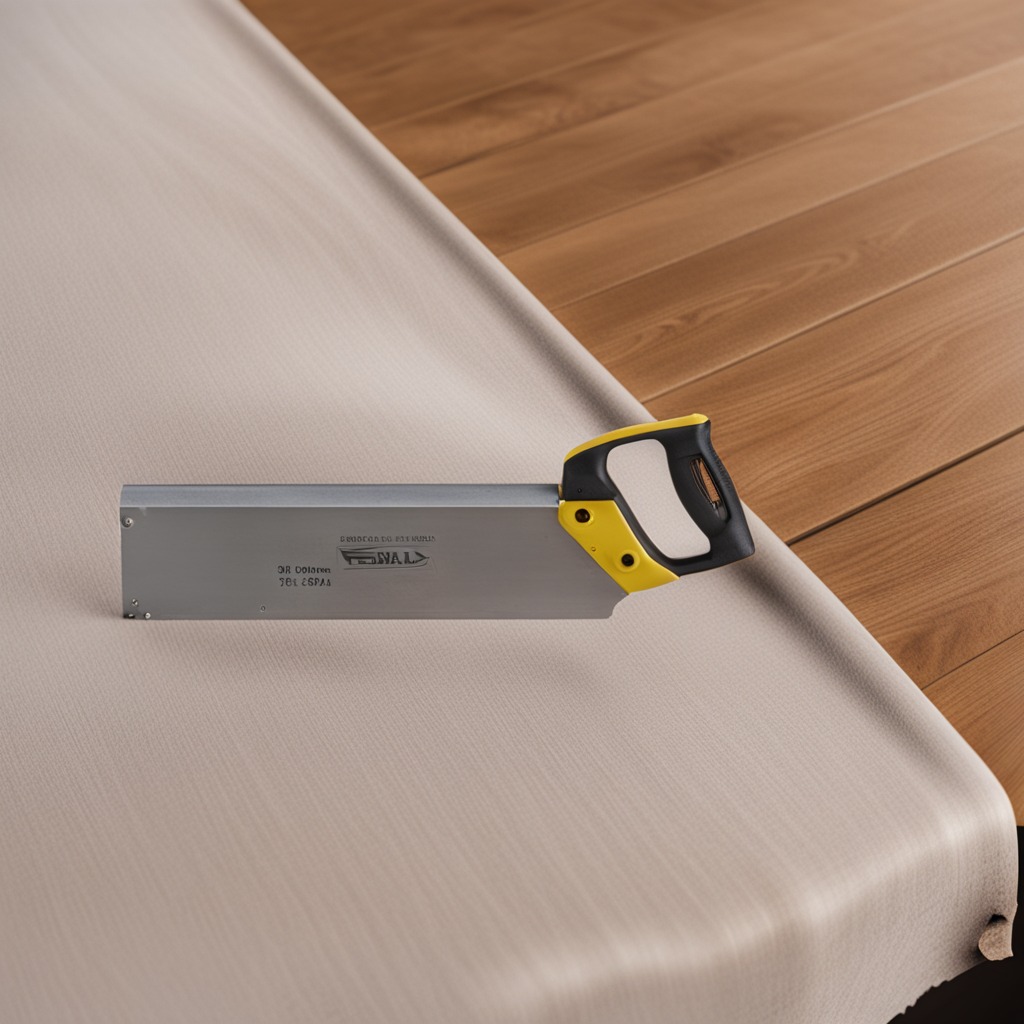
A metal saw is lying on a wooden table in an outdoor workshop during daytime bright natural light soft shadows worn but beneath the cloth.